【题型】选择题　【知识点】函数　【难度】easy
已知函数 \( f(x) \) 的导函数 \( f'(x) = a(x+2)(x-1)^2 \), \( f'(x) \) 的图象如图所示, 则下列结论中正确的是  (\quad)

A. 函数 \( f(x) \) 有2个极值点

B. 函数 \( f(x) \) 在区间 \( (1, 3) \) 上没有零点

C. 函数 \( f(x) \) 在区间 \( (-2, 3) \) 上单调递减

D. 曲线 \( y = f(x) \) 在点 \( (-2, f(-2)) \) 处的切线斜率小于零
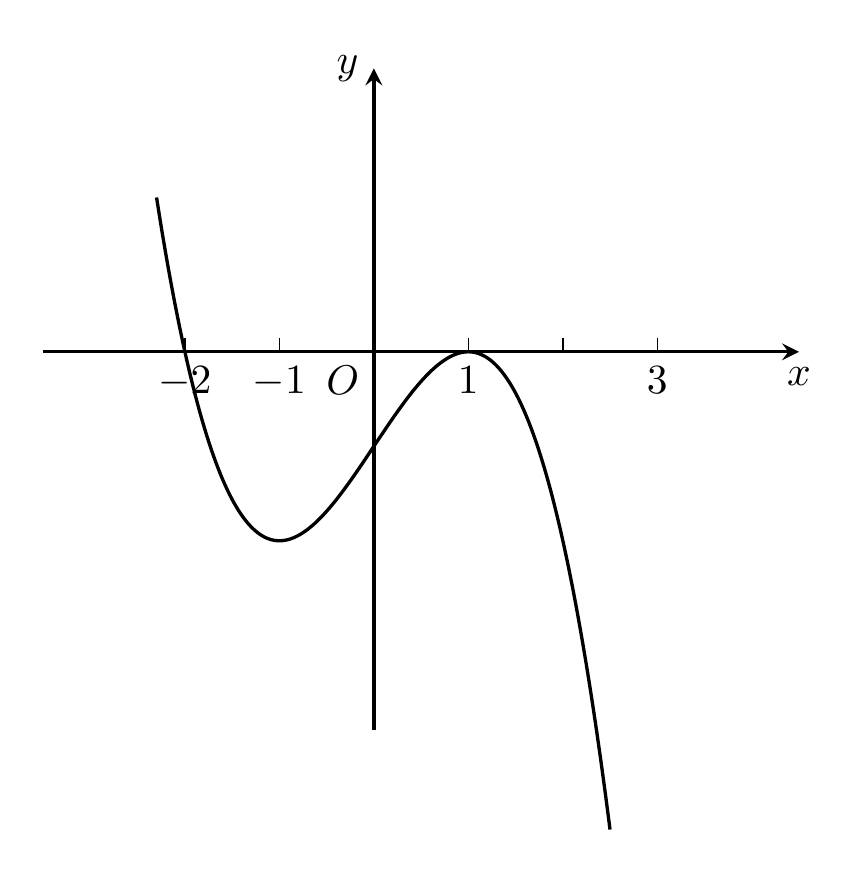
【解答】
\textbf{【答案】} \( C \)

\vspace{1em}

\textbf{【分析】} 根据导函数图象判断原函数单调性判断 \( ABC \), 根据导数在某点处几何意义可判断 \( D \).

\vspace{1em}

\textbf{【解答】} 解: 由图可知, 当 \( x < -2 \) 时, \( f'(x) > 0 \), 当 \( x > -2 \) 时, \( f'(x) \leq 0 \), 且 \( f'(x) \) 不恒等于0, 所以函数 \( f(x) \) 在 \( (-\infty, -2) \) 单调递增, 在 \( (-2, +\infty) \) 单调递减.

对 \( A \), 函数 \( f(x) \) 只有1个极大值点 \( x = -2 \), 故错误;

对 \( B \), 函数 \( f(x) \) 在 \( (1, 3) \) 单调递减, 不能确定有没有零点, 故错误;

对 \( C \), 函数 \( f(x) \) 在区间 \( (-2, 3) \) 上单调递减, 正确;

对 \( D \), 曲线 \( y = f(x) \) 在点 \( (-2, f(-2)) \) 处的切线斜率为 \( f'(-2) = 0 \), 故错误.

故选: \( C \).

\vspace{1em}

\textbf{【点评】} 本题考查导数在函数单调性中的应用, 属于中档题.